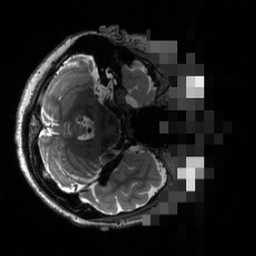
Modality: T2w
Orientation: axial
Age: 26
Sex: female
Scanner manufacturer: siemens
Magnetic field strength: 3 T
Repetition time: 3.2 s
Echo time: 0.564 s